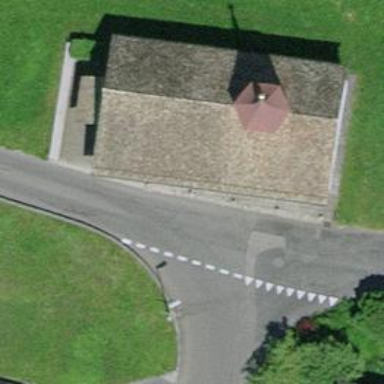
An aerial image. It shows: Brown bench.